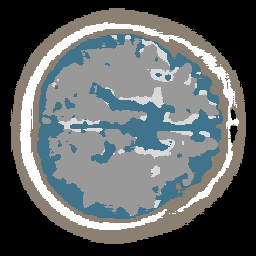
Label: no_lesion